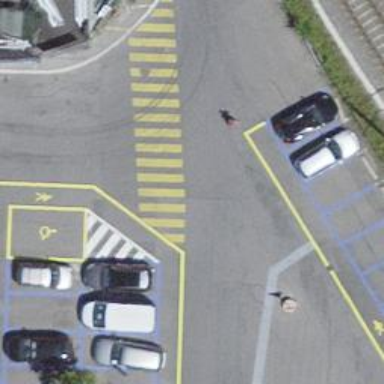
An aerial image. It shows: Zebra crossing on the road.